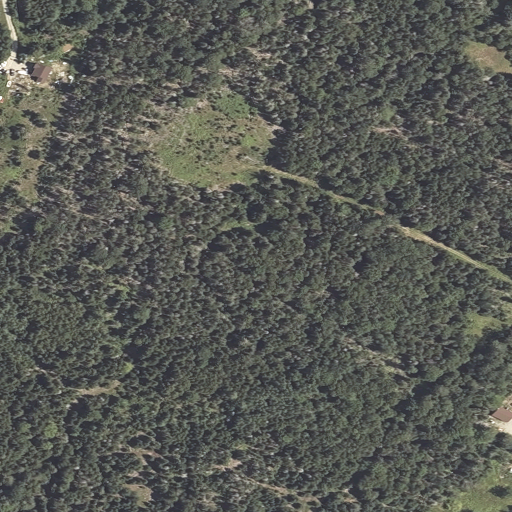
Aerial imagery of island in Maine named Deer Isle containing evergreen forest, mixed forest, and open development